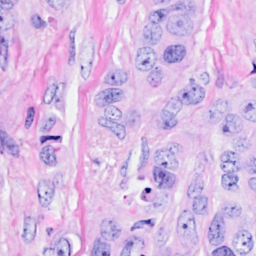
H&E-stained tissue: Breast